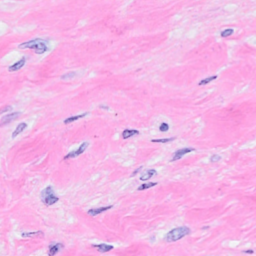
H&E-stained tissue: Breast